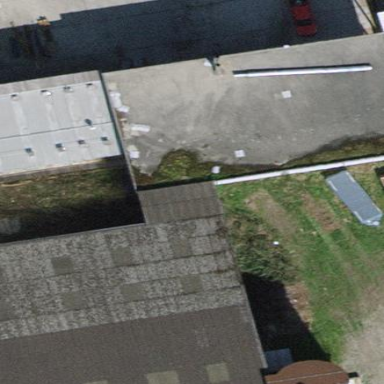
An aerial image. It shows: Industrial building.